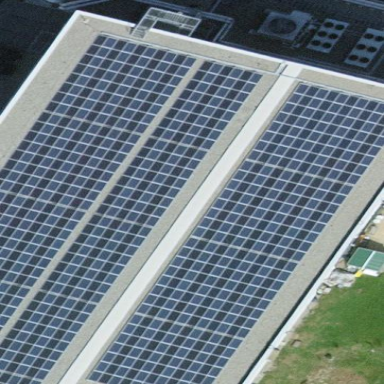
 consisting of solar photovoltaic panels."